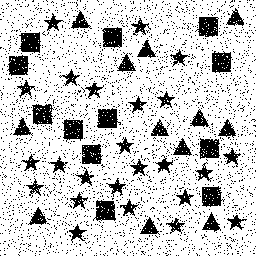
Squares: 12
Triangles: 12
Stars: 24
Total shapes: 48